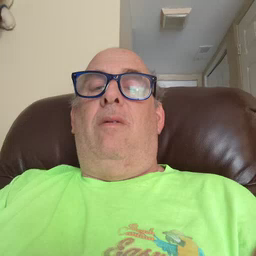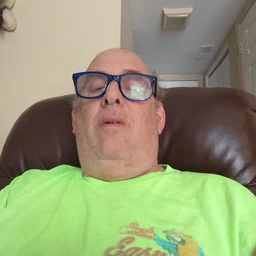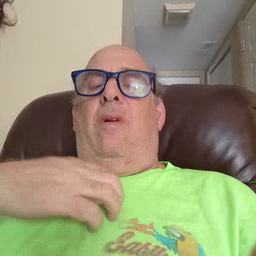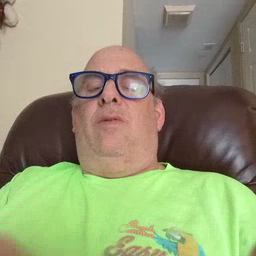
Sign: hungry